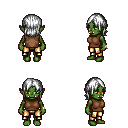
a pixel art fantasy rpg character, female body template, orc, green skin, brown sleeveless shirt, gold greaves, white long bangs hairstyle, bracelets, four views (front, back, left, right), 2x2 character sprite sheet, small pixel art, hard edges, no anti-aliasing